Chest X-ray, AP view. Patient: 67 years old, sex F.
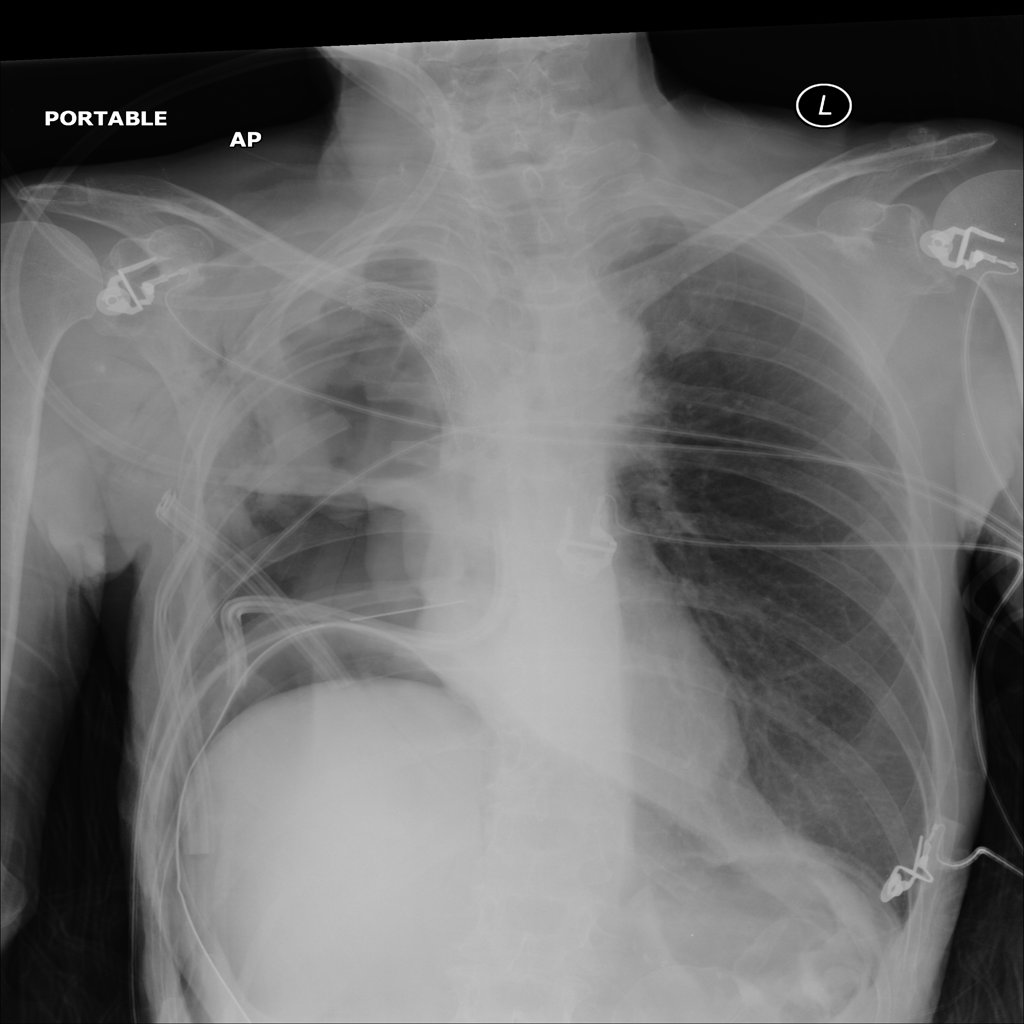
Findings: Mass